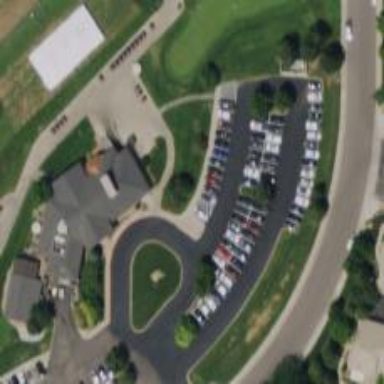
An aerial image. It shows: Path for golf carts.